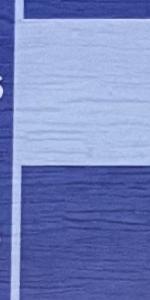
Label: Empty